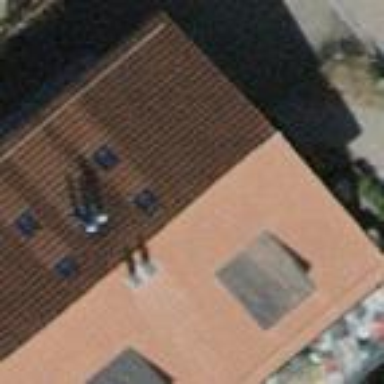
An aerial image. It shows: Semidetached house with tile roof.